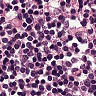
Metastatic tissue present: no